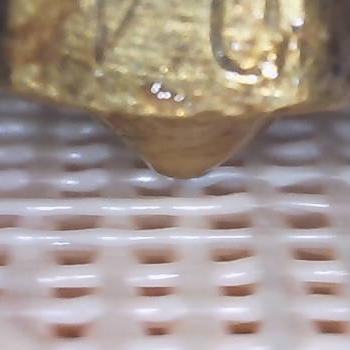
Flow rate: 70%